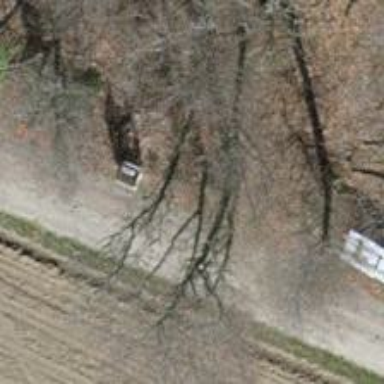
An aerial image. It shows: Hunting stand.